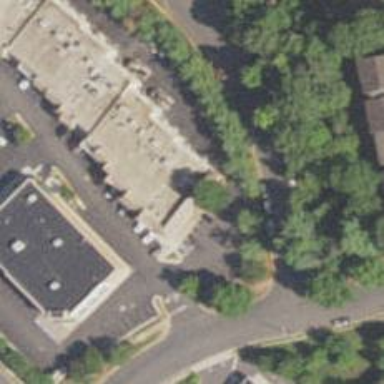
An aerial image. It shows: Convenience shop.